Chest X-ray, AP view. Patient: 45 years old, sex F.
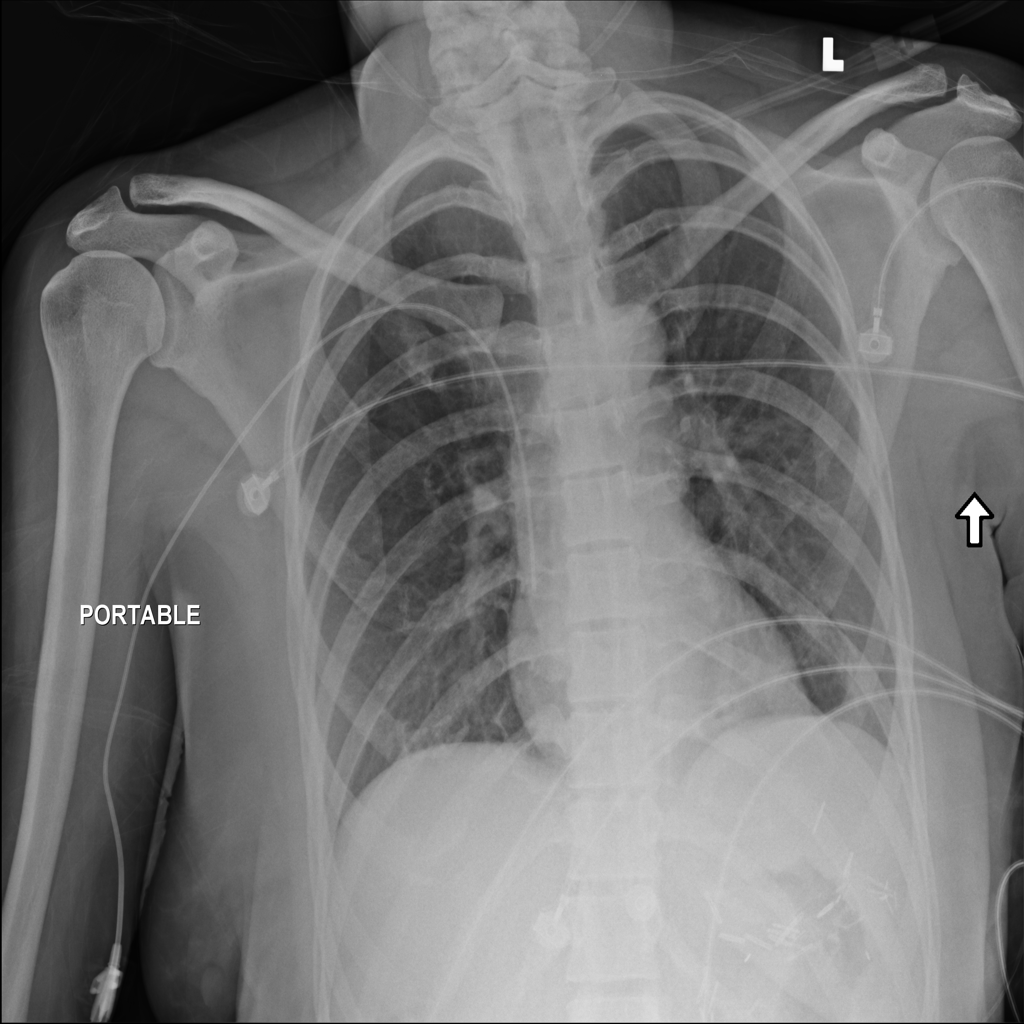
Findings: No Finding